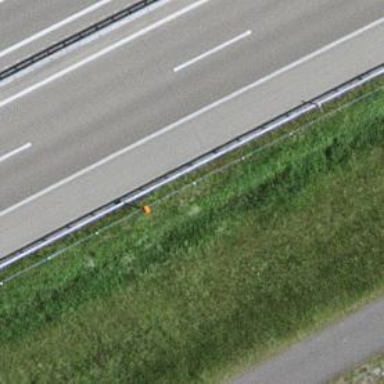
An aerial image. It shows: Aerial marker.